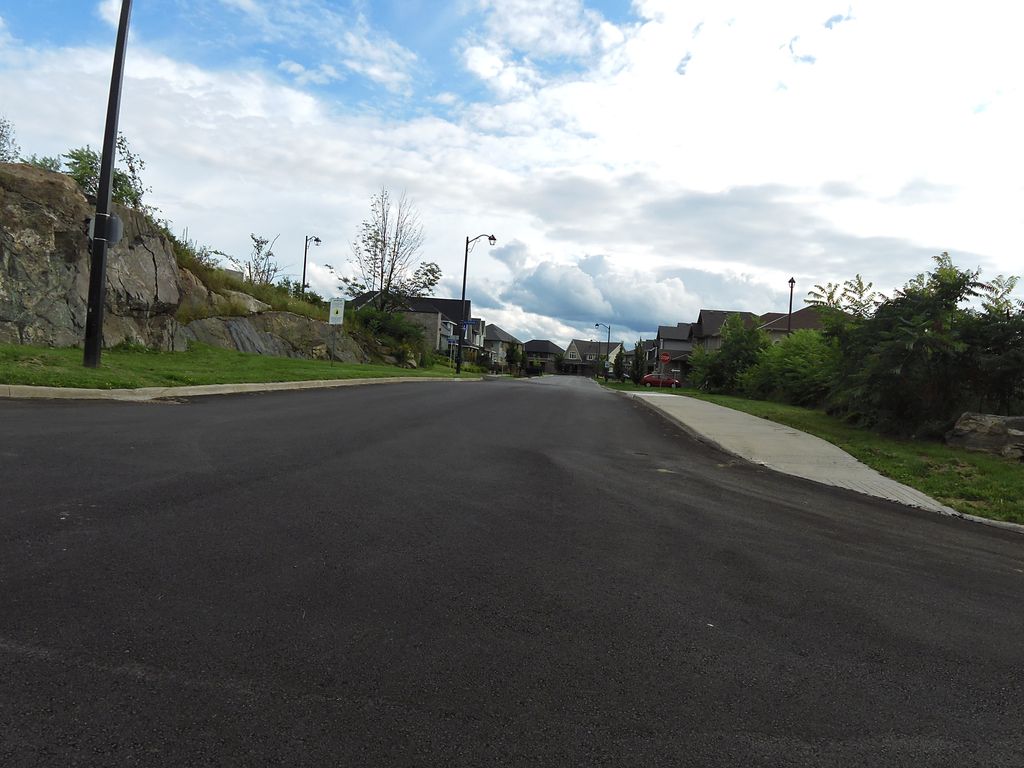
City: ottawa-gatineau